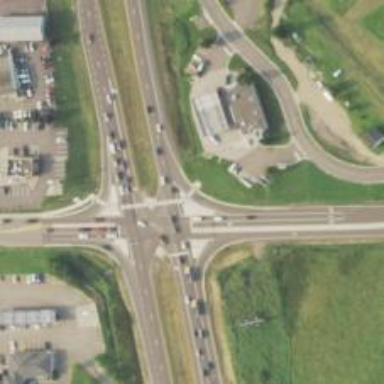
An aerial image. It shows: Trunk link highway.